Interaction volume radius: 10 \u00c5
Interaction volume height: 15 \u00c5
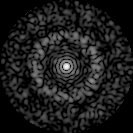
Disorder parameter: 0.8063